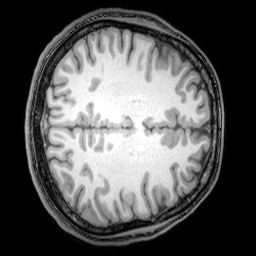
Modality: T1w
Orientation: axial
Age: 24
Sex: male
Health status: healthy
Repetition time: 0.081 s
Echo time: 0.037 s